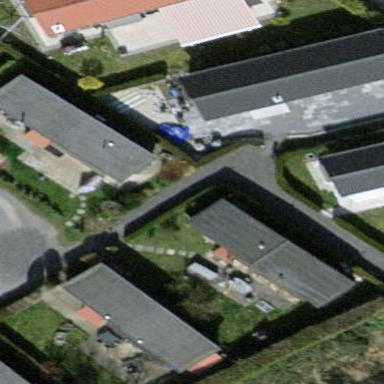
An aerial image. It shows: Static caravan.